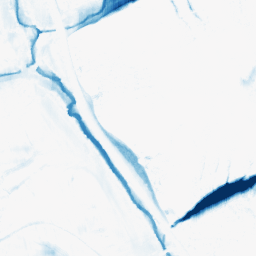
Category: morphological
Decomposition family: morphological_ellipse
Decomposition parameters: operation: closing
width: 30
height: 10
Upsampling method: sinc_hamming
Upsampling parameters: scale: 4
kernel_size: 16
Upsampling scale: 4